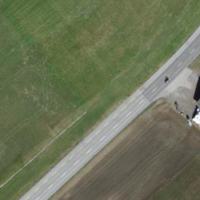
EUNIS habitat code: 24
Species observed at this site:
Corvus corone
Fulica atra
Anas platyrhynchos
Hirundo rustica
Streptopelia decaocto
Passer domesticus
Ciconia ciconia
Columba palumbus